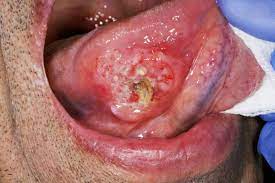
Condition: Mouth Ulcer